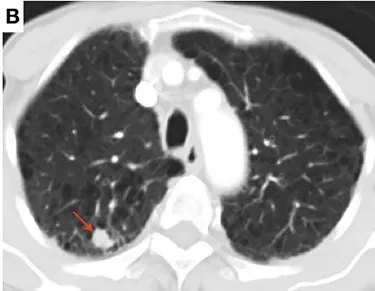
Multiple pulmonary nodules with a maximum diameter of 20 x 14 mm (arrow).
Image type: radiology (ct)